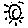
Label: sun